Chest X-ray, AP view. Patient: 36 years old, sex M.
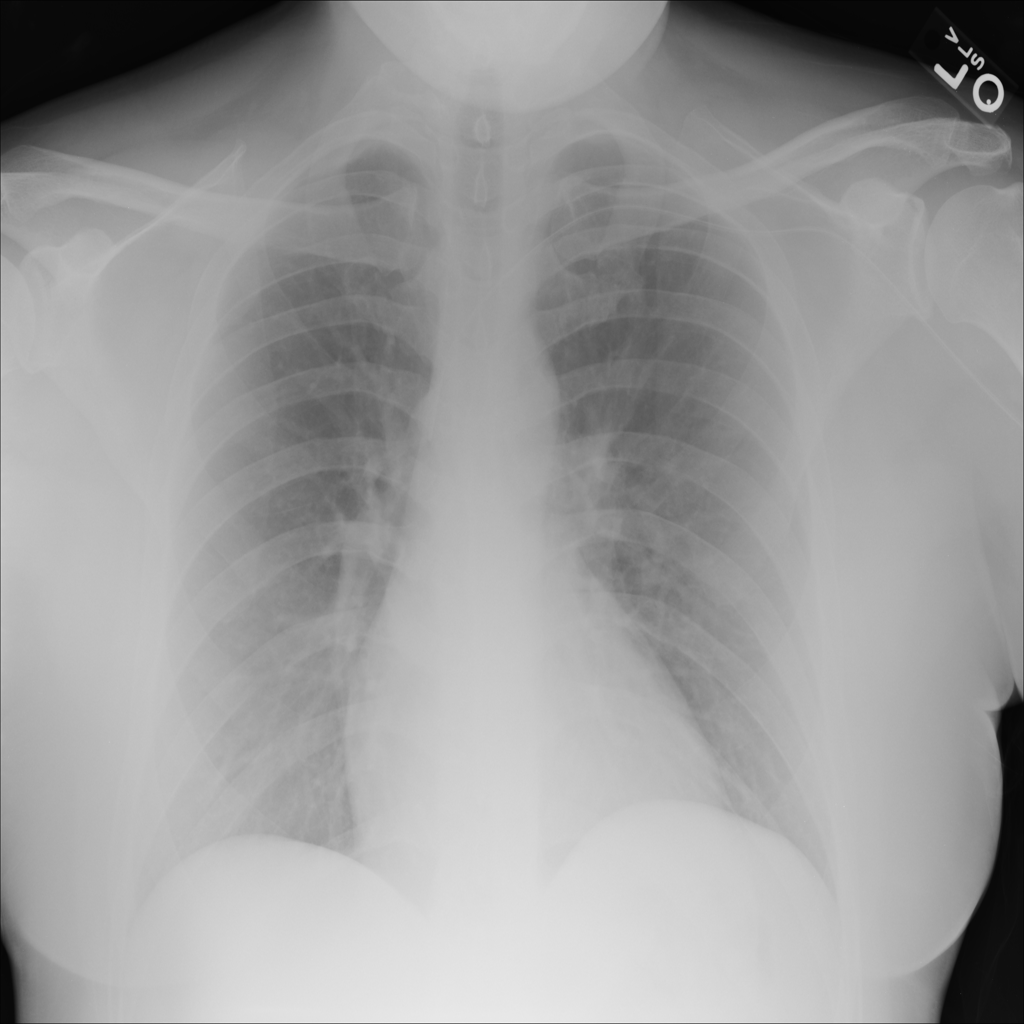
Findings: No Finding